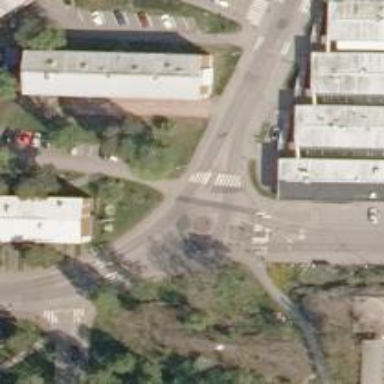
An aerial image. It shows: Residential road with asphalt surface. The road forms circular junction.